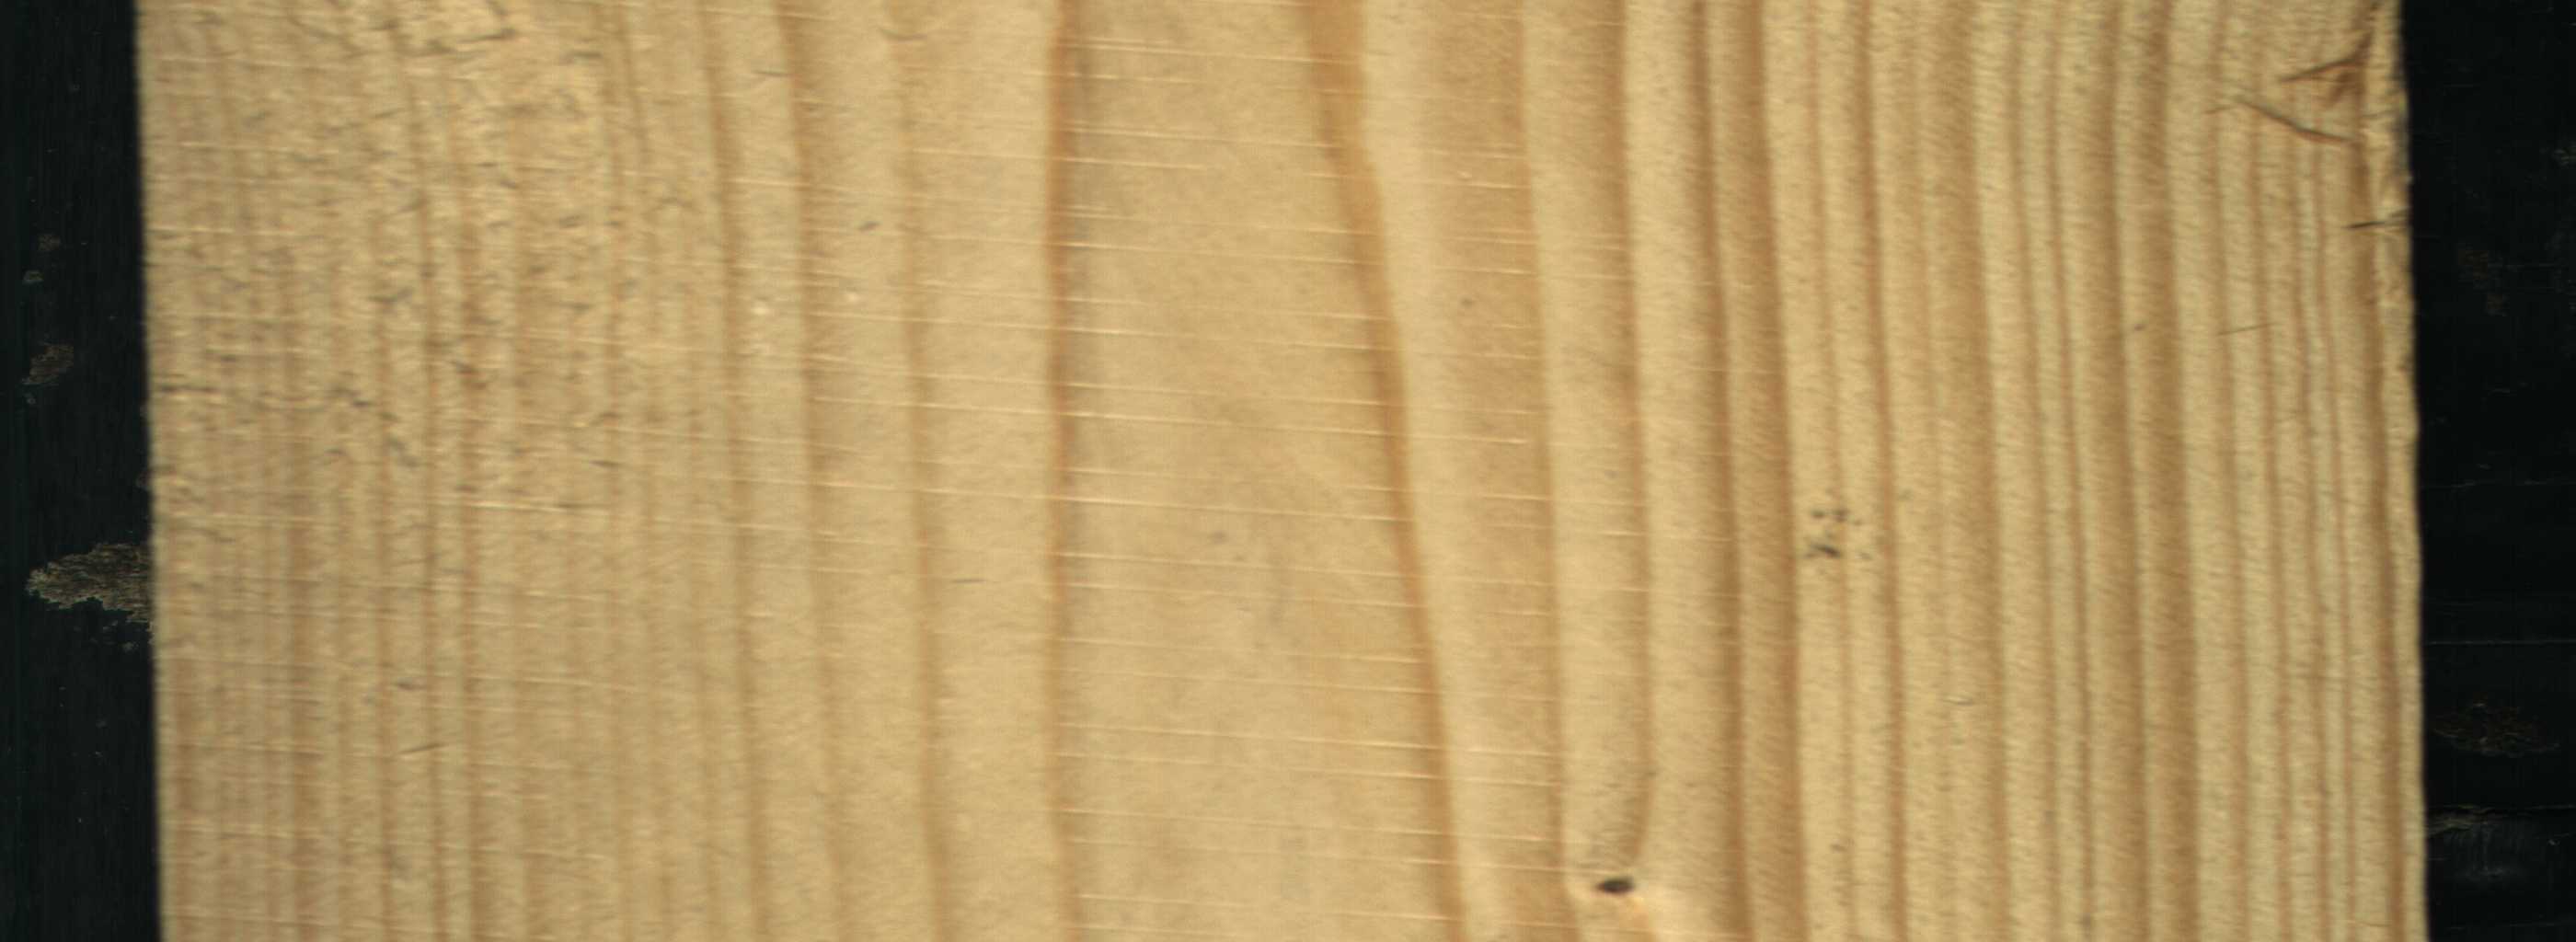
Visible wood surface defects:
Dead_Knot